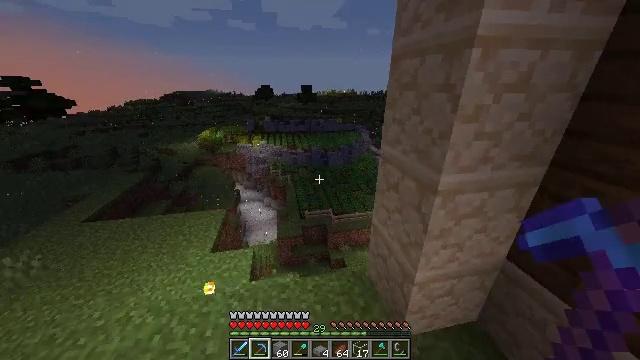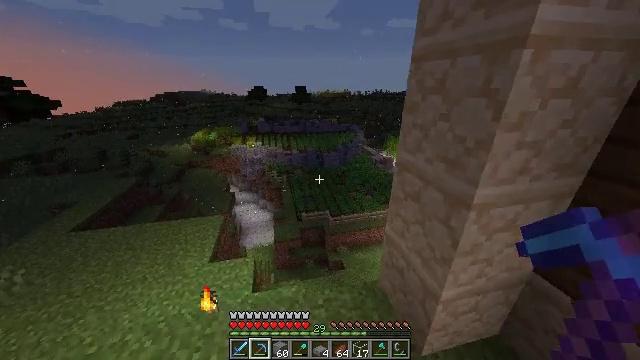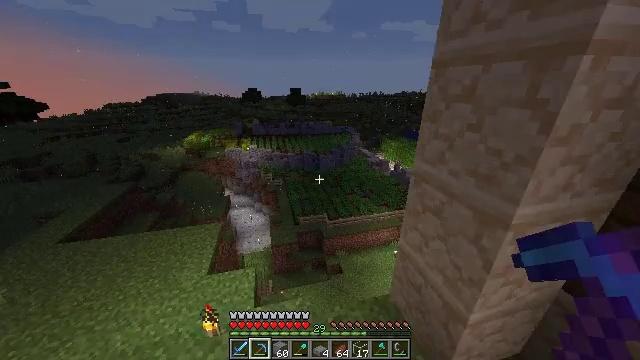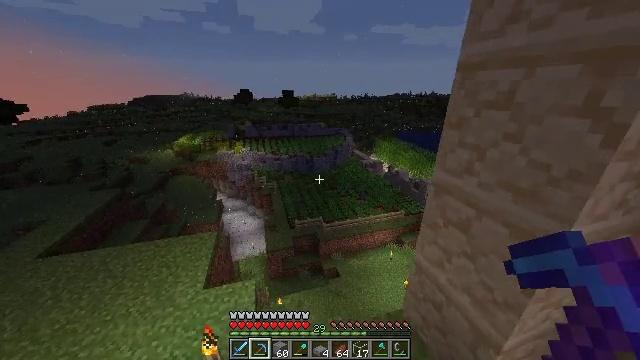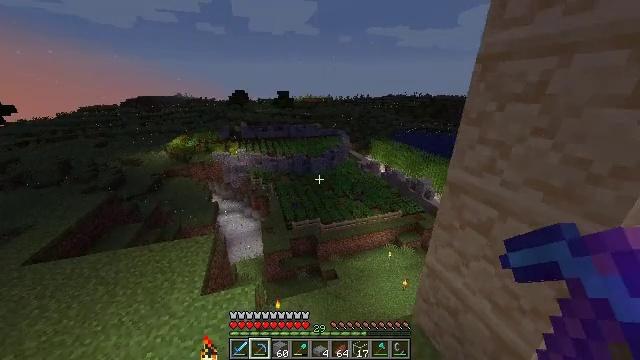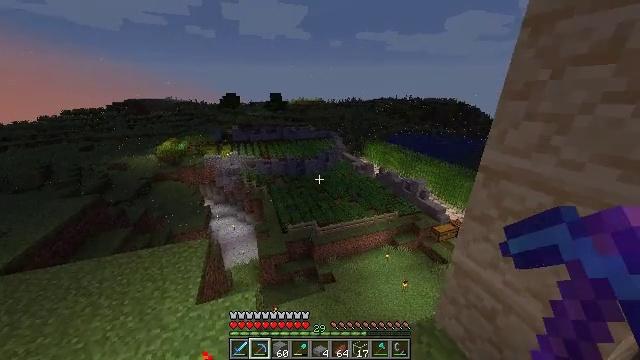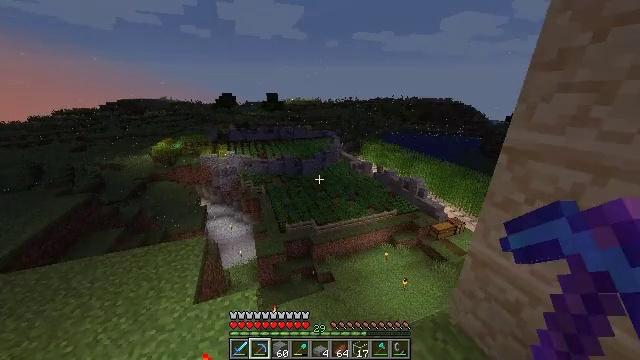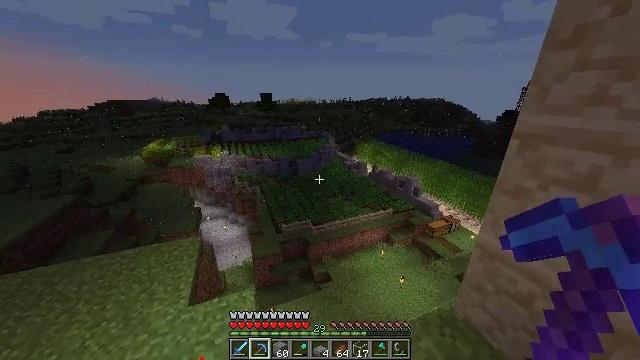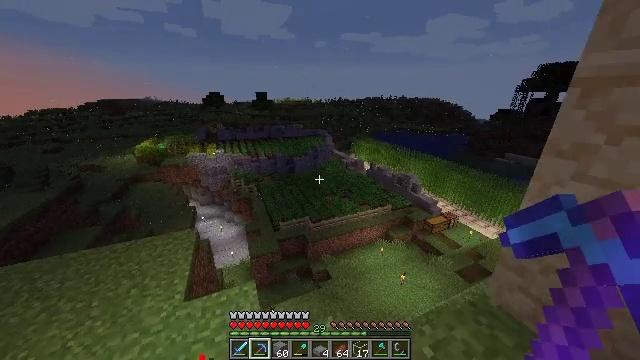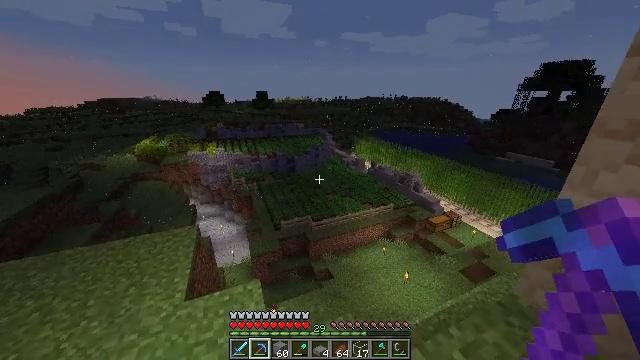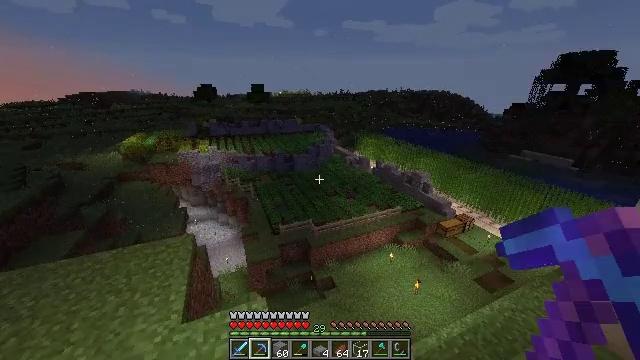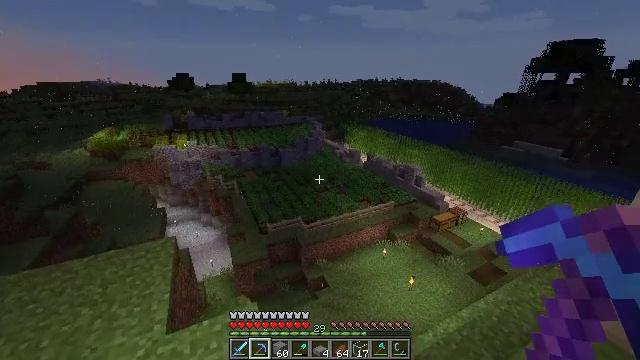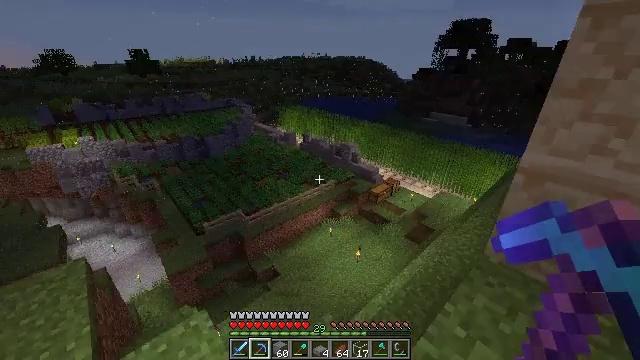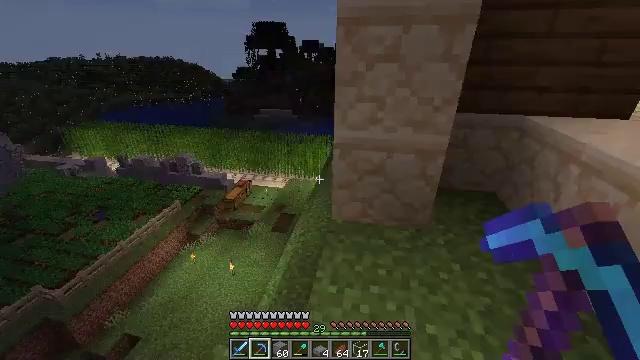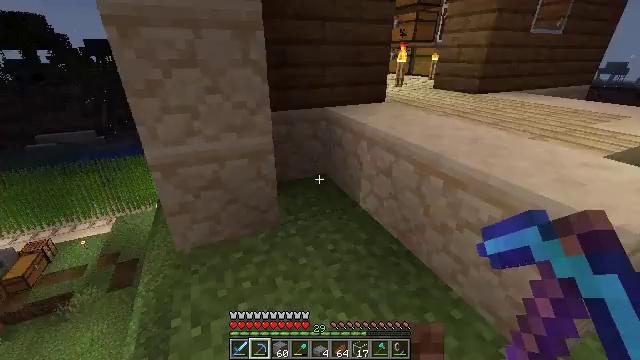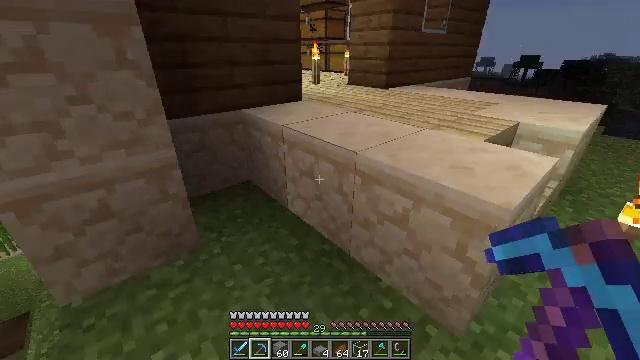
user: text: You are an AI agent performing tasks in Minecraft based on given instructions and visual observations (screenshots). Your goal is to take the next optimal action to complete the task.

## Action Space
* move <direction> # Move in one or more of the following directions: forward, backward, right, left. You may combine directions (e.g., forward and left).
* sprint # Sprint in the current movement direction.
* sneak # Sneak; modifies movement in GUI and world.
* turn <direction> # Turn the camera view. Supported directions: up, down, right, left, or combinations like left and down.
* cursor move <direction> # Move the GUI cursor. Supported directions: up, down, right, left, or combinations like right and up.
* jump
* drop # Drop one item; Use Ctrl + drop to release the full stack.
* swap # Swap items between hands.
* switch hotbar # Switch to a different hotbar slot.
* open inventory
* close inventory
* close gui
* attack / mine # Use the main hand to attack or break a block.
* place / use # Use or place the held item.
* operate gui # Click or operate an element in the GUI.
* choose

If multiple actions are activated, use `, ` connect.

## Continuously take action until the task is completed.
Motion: motion action
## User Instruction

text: craft item air
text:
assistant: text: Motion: move forward and move left, turn right
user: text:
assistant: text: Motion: move forward and move left, turn right
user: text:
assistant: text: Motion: move forward and move left, turn right
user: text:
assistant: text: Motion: move forward and move left, turn right
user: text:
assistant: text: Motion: move forward and move left, turn right
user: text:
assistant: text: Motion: move forward and move left
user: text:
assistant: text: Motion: move forward and move left, turn right
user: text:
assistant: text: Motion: move forward and move left, turn right
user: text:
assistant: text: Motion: no_op
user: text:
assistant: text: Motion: no_op
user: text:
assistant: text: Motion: turn right and down
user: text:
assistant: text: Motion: turn right and down
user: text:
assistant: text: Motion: move right, turn right
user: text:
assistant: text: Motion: move forward and move right, turn right
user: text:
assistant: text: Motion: move forward and move right, sprint, turn right
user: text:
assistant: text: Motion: move forward and move right, sprint, turn right
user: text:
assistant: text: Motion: move forward and move right, sprint, turn right
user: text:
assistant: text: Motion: move forward and move right, sprint
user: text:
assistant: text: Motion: move forward, sprint, jump
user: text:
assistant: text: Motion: move forward, sprint, jump
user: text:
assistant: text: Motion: move forward, sprint, jump
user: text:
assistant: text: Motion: move forward, sprint
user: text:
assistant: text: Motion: move forward, sprint
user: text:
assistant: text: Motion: move forward, sprint
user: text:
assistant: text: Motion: move forward, sprint
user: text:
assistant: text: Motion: move forward, sprint
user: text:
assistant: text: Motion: move forward, sprint, turn left
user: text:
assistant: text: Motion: move forward, sprint
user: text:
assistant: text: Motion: move forward and move right, sprint, turn left
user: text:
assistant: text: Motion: move forward and move right, sprint, turn left